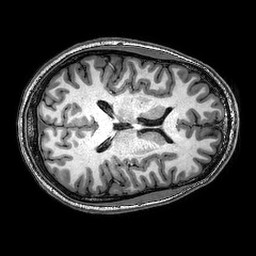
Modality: T1w
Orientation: axial
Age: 20
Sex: male
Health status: healthy
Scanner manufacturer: philips
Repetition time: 0.008354 s
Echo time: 0.00384 s